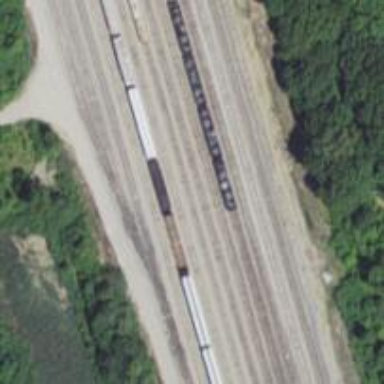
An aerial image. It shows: Railway siding with rails.